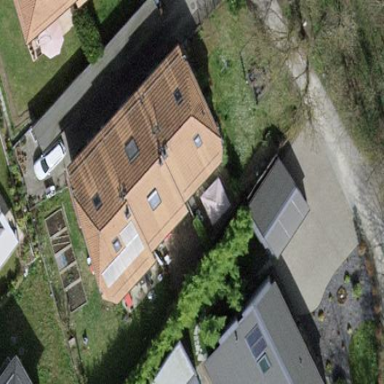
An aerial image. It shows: Garden enclosed by fence.